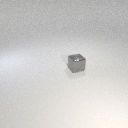
small gray metal cube